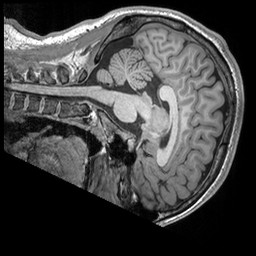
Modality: T1w
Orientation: sagittal
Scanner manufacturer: siemens
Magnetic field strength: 3 T
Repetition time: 2.53 s
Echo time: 0.00298 s